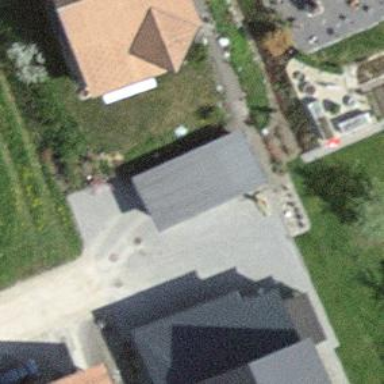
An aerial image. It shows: Garage.